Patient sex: F
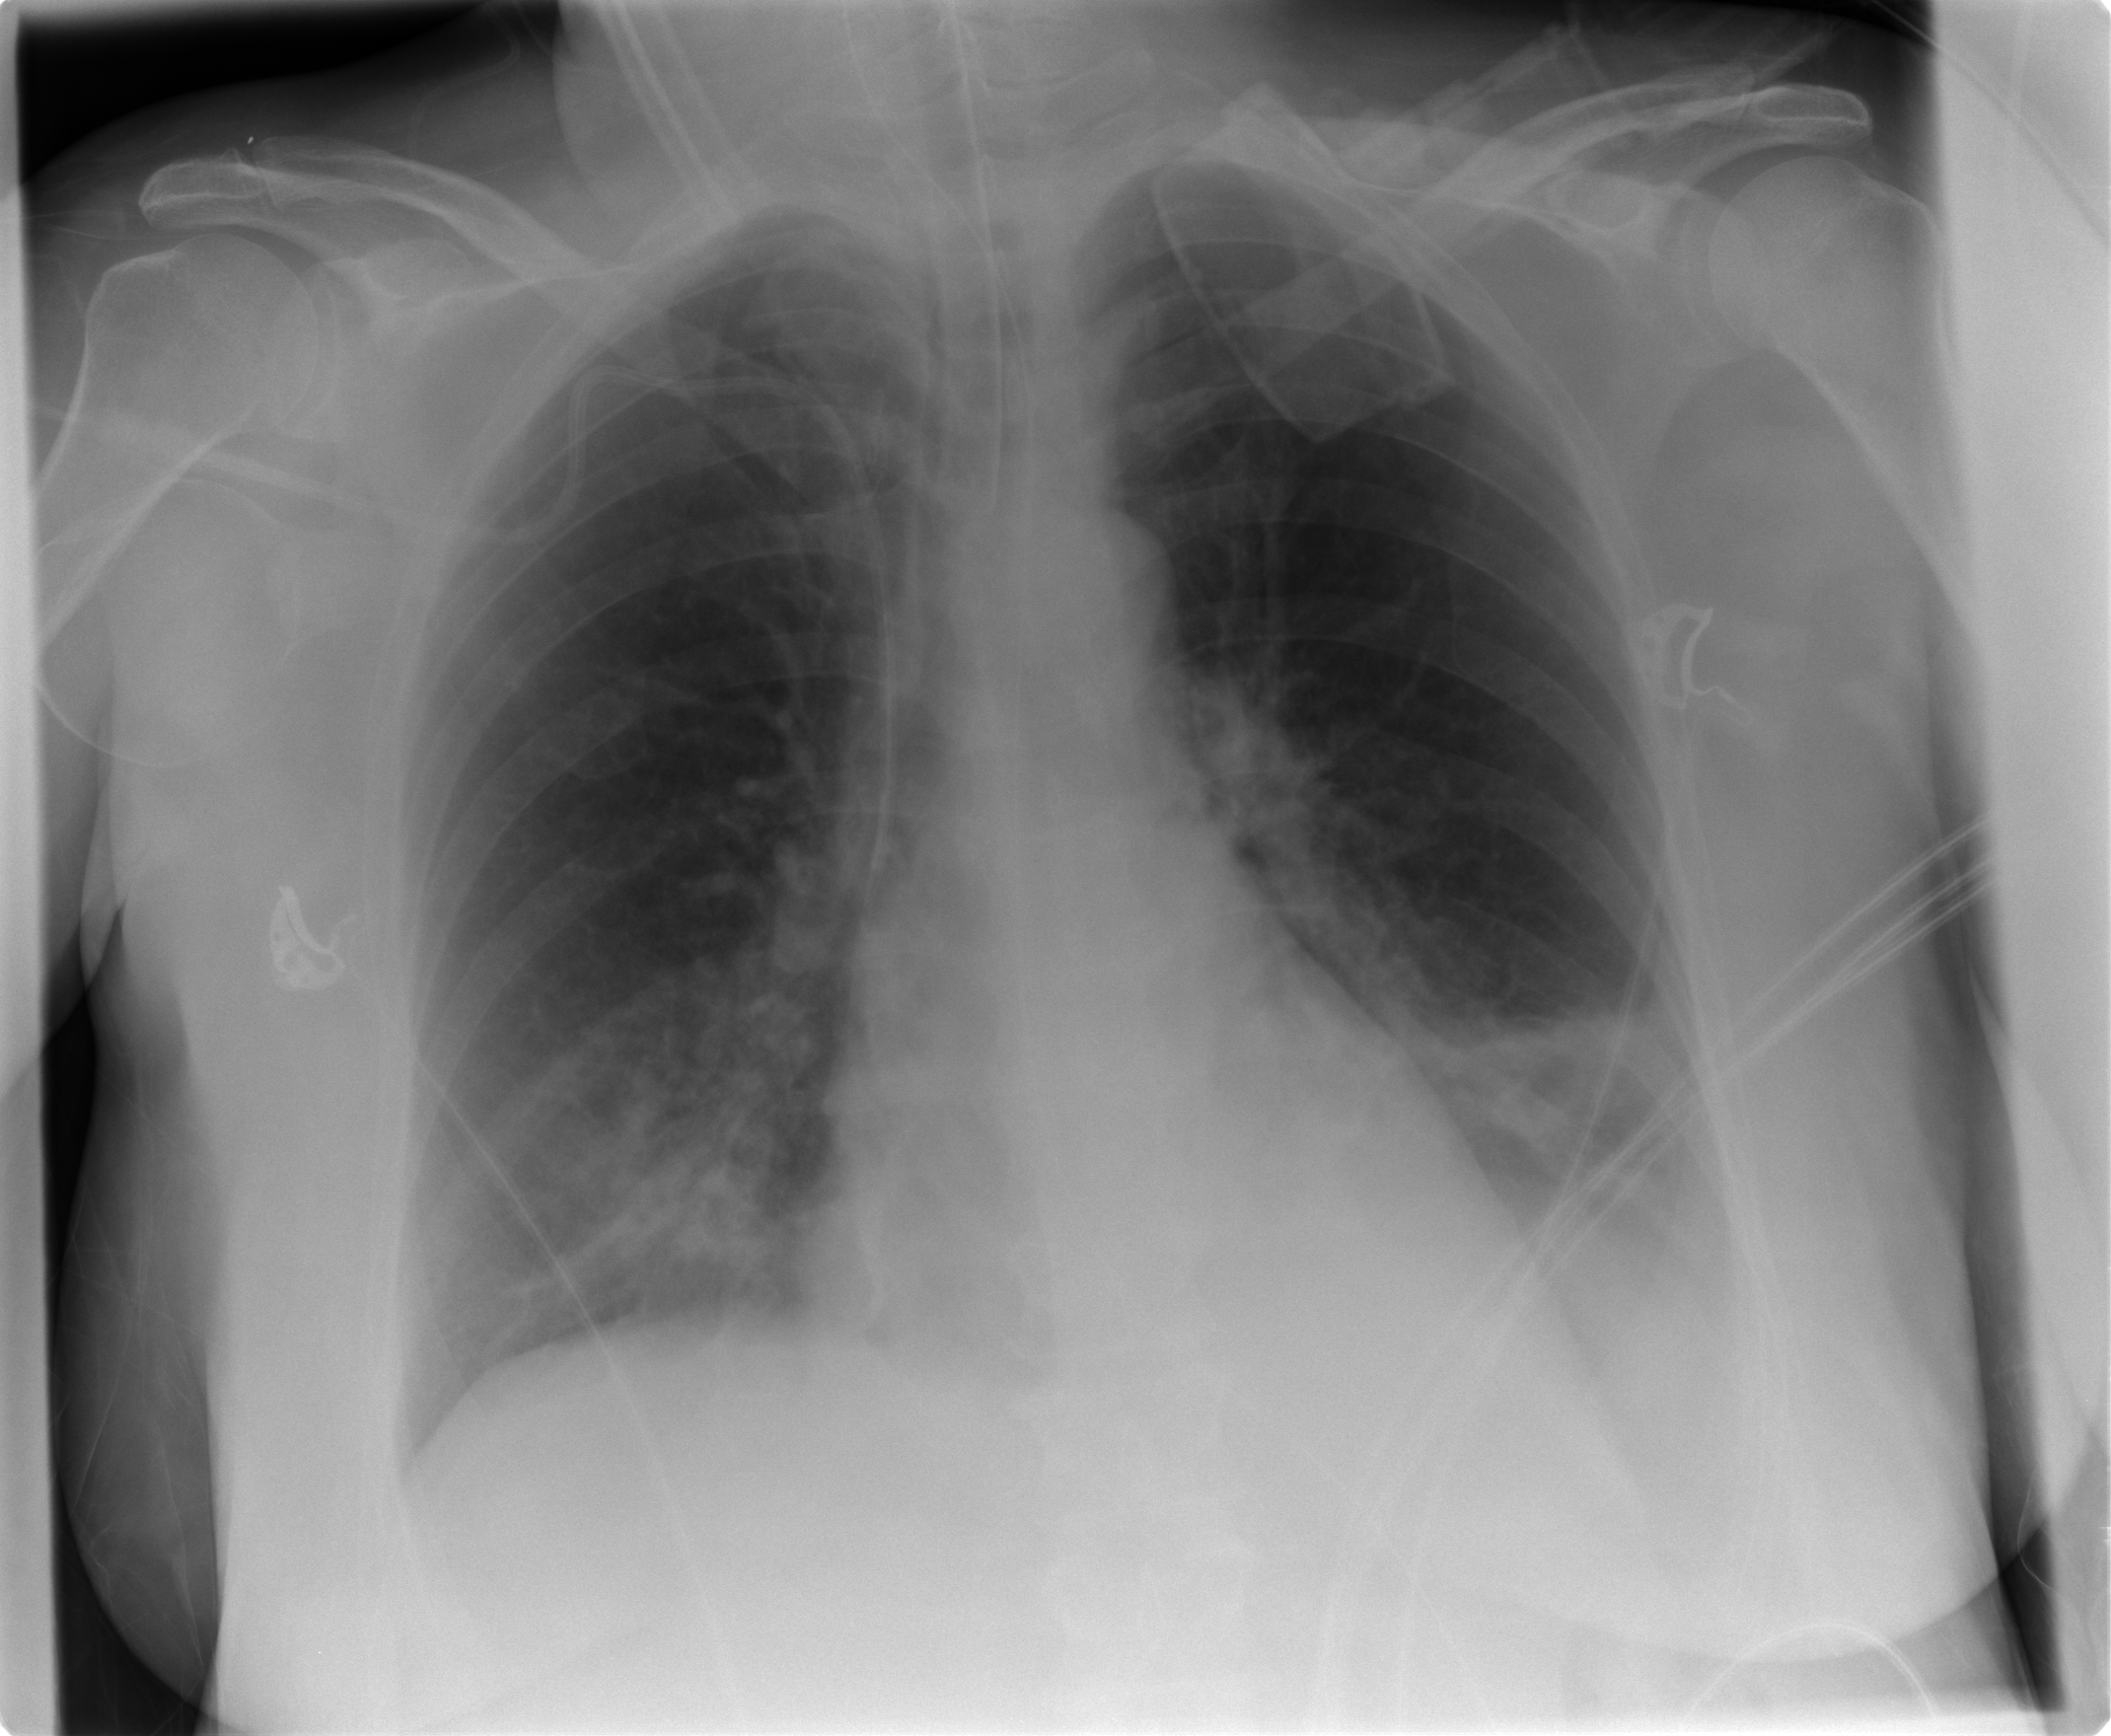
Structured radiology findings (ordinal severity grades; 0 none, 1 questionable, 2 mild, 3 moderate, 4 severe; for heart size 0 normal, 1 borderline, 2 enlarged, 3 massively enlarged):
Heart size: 0
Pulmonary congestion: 0
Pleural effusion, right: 0
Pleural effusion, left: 2
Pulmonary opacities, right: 2
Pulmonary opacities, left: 0
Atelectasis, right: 3
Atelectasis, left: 2